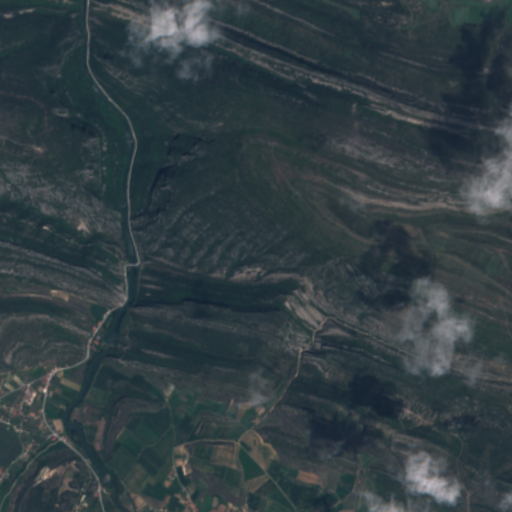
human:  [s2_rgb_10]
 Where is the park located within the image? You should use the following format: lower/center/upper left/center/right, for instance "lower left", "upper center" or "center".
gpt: The park is located in the lower left of the image.
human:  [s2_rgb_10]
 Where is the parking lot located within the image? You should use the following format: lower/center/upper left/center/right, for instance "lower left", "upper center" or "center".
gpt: The parking lot is located in the lower left of the image.
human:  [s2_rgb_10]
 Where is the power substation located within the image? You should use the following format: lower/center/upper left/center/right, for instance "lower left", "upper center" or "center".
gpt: The power substation is located in the lower left of the image.
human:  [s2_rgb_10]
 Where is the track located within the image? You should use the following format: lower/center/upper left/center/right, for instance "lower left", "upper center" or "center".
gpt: There is no track in the image.